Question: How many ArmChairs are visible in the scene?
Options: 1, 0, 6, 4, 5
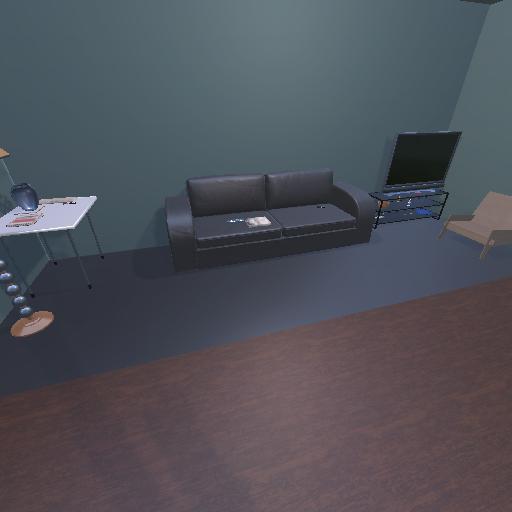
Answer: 1